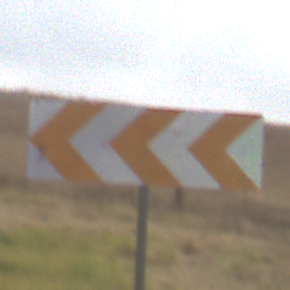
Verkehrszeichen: RichtungstafelnInKurvenGrossRechts
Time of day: MorningAfternoon
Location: Outdoor (Nature)
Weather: Overcast
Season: NotSpecified
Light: Natural